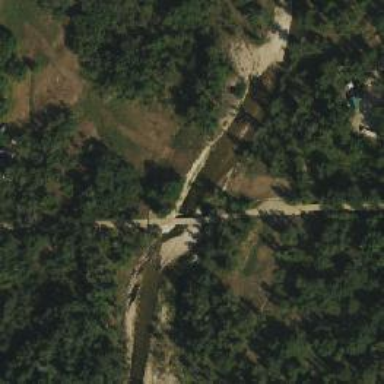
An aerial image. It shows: Unclassified road on bridge.